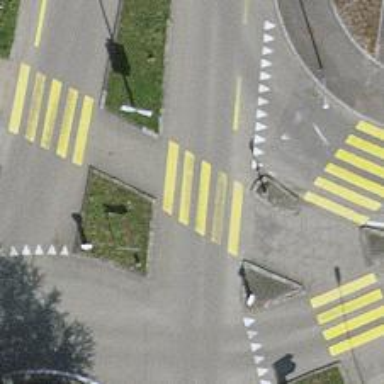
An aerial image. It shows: Zebra crossing on the road.